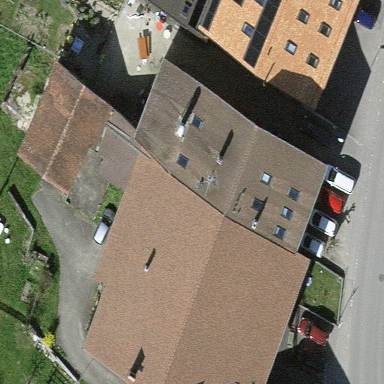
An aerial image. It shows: Detached building with gabled roof.